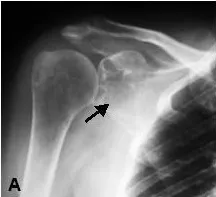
A; Plain radiograph of the right shoulder, showing an irregular, mixed lytic and sclerotic lesion in the glenoid (arrow), that was not appreciated by the reporting radiologist.
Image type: radiology (x_ray)